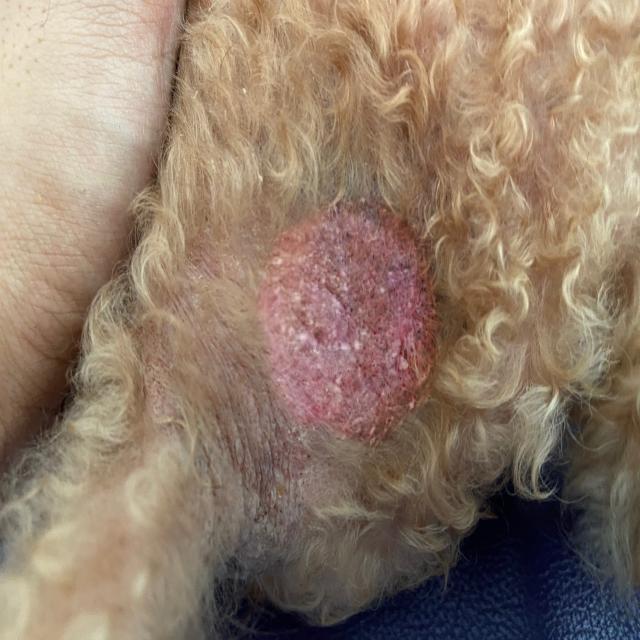
Canine ringworm (Dermatophytosis) — fungal infection caused by Microsporum or Trichophyton. Presents with circular alopecia, scaling, crusting, and broken hairs.